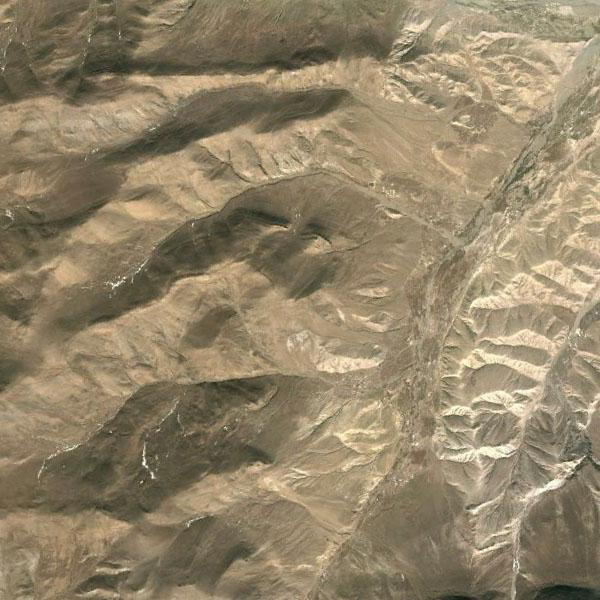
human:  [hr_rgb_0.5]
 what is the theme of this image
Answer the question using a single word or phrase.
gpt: mountains